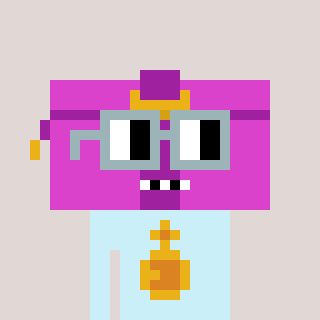
a pixel art character with square dark gray glasses, a clutch-shaped head and a cold-colored body on a warm background